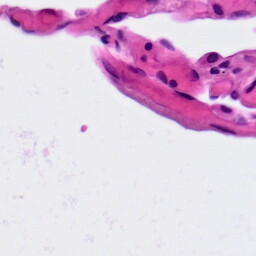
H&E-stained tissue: Lung